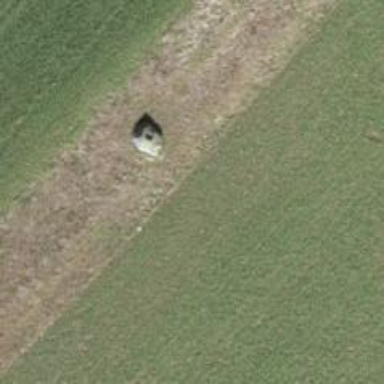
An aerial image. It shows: Stone memorial with historical significance.